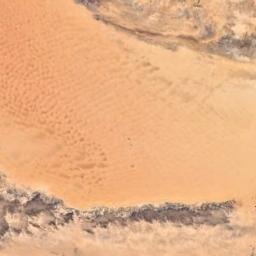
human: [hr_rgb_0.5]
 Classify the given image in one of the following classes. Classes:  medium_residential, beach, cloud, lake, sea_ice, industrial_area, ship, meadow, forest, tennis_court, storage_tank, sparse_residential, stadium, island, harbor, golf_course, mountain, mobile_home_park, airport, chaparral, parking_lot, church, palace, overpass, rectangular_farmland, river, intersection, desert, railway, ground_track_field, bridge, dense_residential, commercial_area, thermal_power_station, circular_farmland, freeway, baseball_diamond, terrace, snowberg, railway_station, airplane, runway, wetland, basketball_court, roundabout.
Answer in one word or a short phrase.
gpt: desert